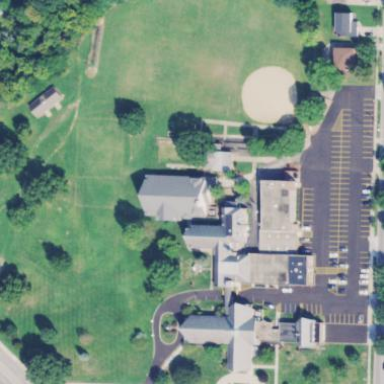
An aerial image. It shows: School.